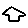
Label: house